Field crop: maize
Growth stage: 2
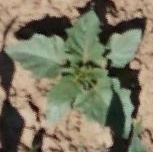
Species: datura